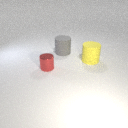
large gray rubber cylinder to the right of small red metal cylinder